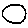
Label: circle